Question: What is the name of the referral club?
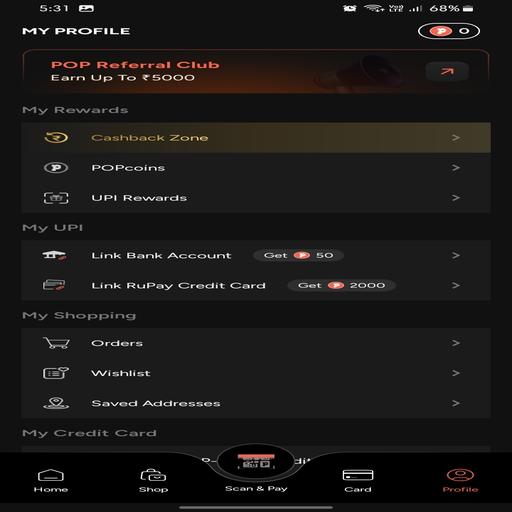
Answer: POP Referral Club